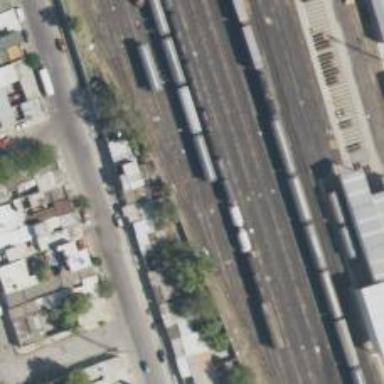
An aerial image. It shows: Railway siding for service.